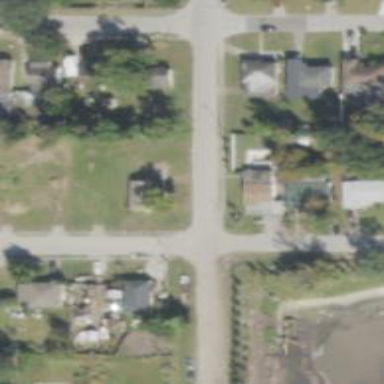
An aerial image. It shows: Residential road with asphalt surface. Sidewalk is present on the left side.